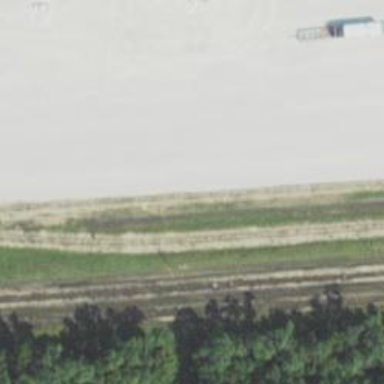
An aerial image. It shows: Railway siding for service.